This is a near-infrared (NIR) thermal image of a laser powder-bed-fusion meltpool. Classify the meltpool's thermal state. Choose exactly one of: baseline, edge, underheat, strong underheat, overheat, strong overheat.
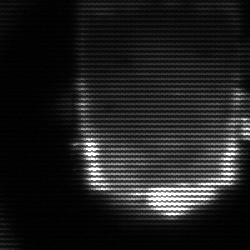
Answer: baseline